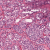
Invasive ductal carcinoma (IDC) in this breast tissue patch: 0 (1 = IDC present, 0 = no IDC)